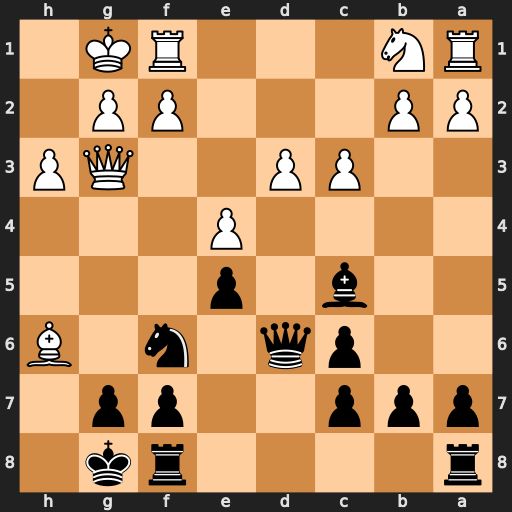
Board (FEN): r4rk1/ppp2pp1/2pq1n1B/2b1p3/4P3/2PP2QP/PP3PP1/RN3RK1
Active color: b
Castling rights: -
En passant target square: -
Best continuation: Nh5 Qg5 Qxh6 Qxh6 gxh6